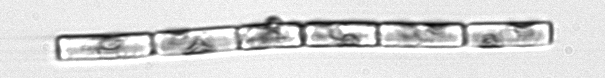
Label: Guinardia_delicatula